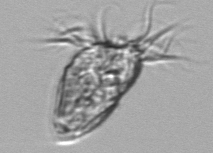
Label: Strombidium_morphotype1